Question: I have a log.txt file which contains DATE occurrence as in below format for last 1 year data.
'''
25/11/2013
'''
How we can echo the oldest date in log.txt file ?
My below search on google and Stack ended with files only, didn't get anything regarding inside file's content.
'''
@echo off
for /f %%i in ('dir /b/a-d/o-d/t:c') do set OLD=%%i
echo The most oldest file is %OLD%
'''
'''
SERVERNAME
--------------------------------------------------------------------------------
APPNAME TO_CHAR((TO_DATE('0 TO_CHAR((TO_DATE('0
-------------------- ------------------- -------------------
STRDESCRIPTION
--------------------------------------------------------------------------------
SUSERNAME
--------------------------------------------------------------------------------
Windows64
Metadata 25/11/2013 14:14:41 25/11/2013 14:25:29
user@DBgroup
'''

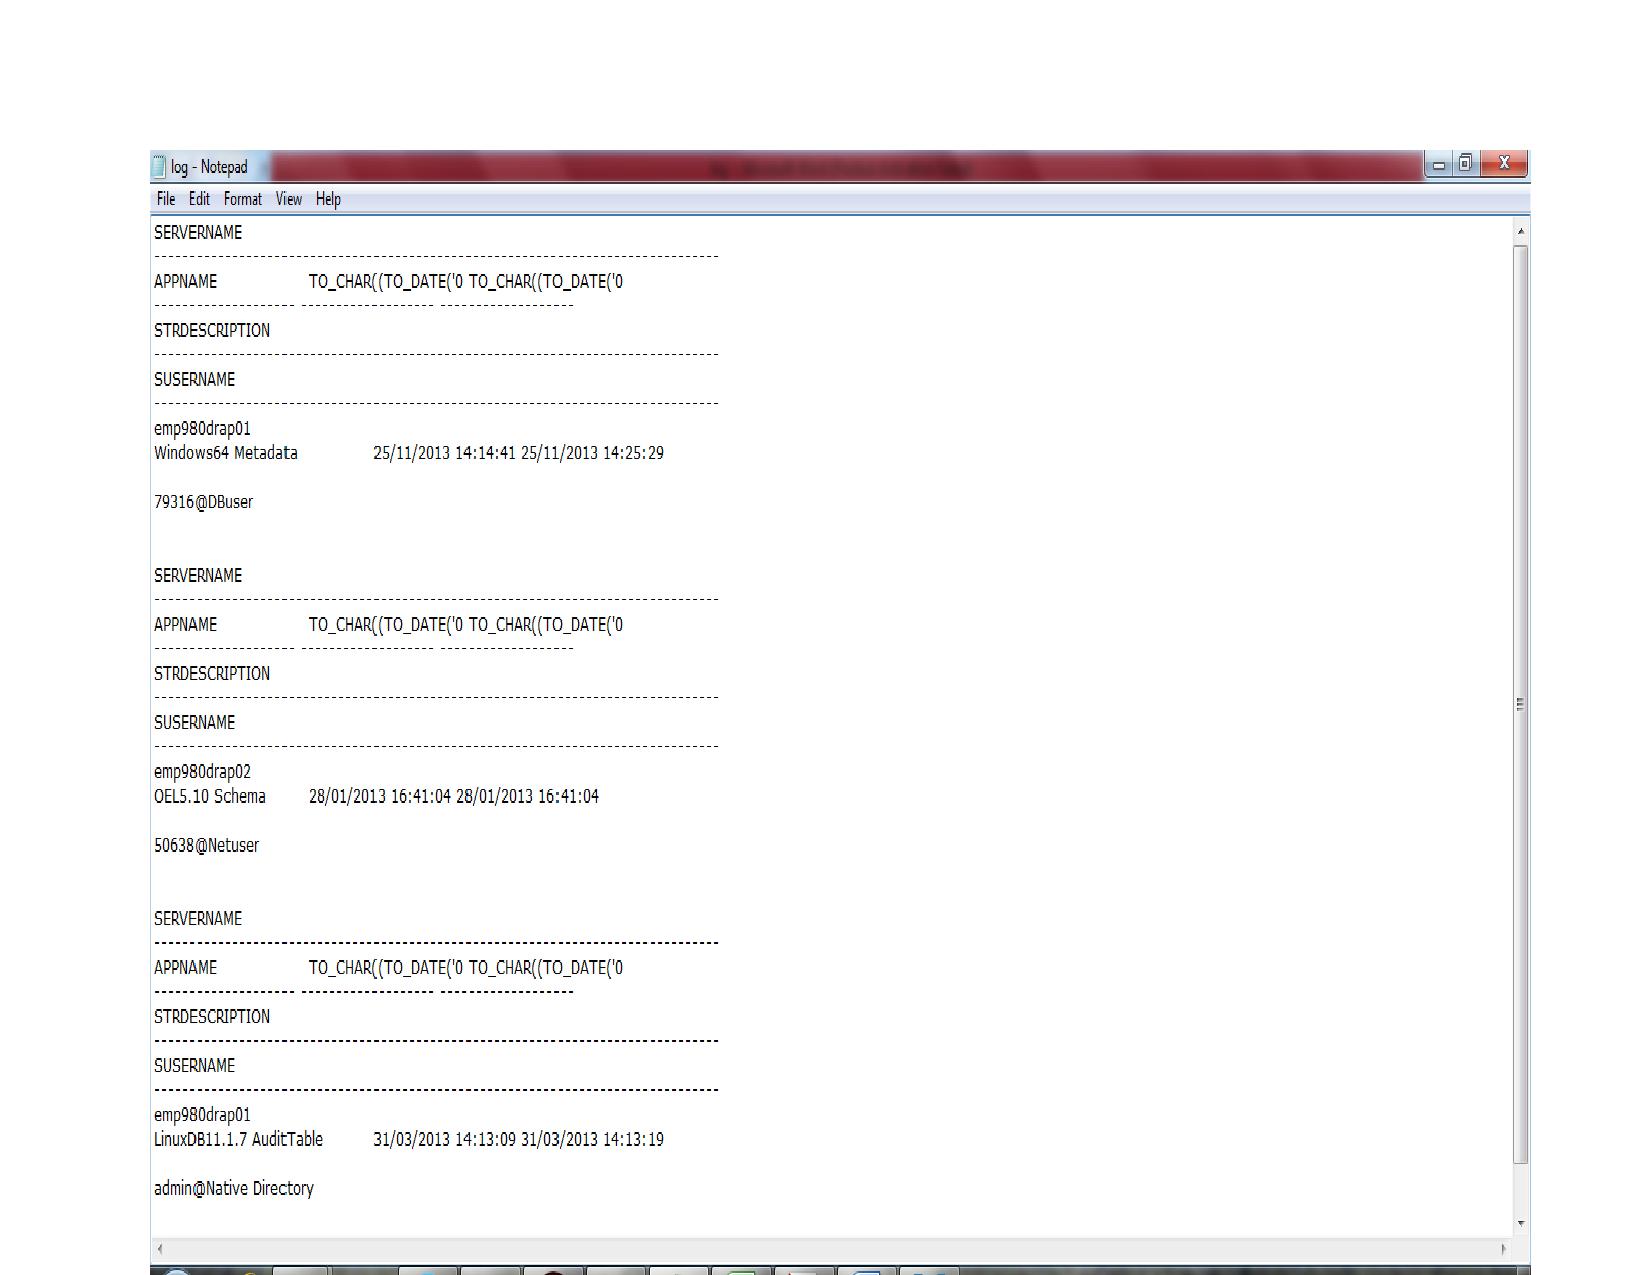
Answer: One solution :
EDIT :
'''
@echo off&cls
setlocal enabledelayedexpansion
for /f "delims=" %%a in ('type sacha.txt ^| findstr /i "./"') do (
for %%b in (%%a) do (set $test=%%b
if "!$test:~2,1!"=="/" (set $date=%%b
set #!$date:~6,4!!$date:~3,2!!$date:~0,2!=%%b)))
for /f "tokens=2 delims==" %%a in ('set #') do (echo The Oldest Date Is : %%a
exit /b)
endlocal
'''
Apparently your date is always the third word of the line containing the date. If that the case you can use this CODE below if you dont't now if it's always the case use the one above, who test if the third char of the words in the line is an "/" if yes it set the word as date. But both work with the snippet you gave. The first one give you just more security. But i think the second is OK and faster :
'''
@echo off&cls
setlocal enabledelayedexpansion
for /f "delims=" %%a in ('type sacha.txt ^| findstr /i "./"') do (
for /f "tokens=3 delims= " %%b in ('echo %%a') do set #!$date:~6,4!!$date:~3,2!!$date:~0,2!=%%b)
for /f "tokens=2 delims==" %%a in ('set #') do (echo The Oldest Date Is : %%a
exit /b)
endlocal
'''